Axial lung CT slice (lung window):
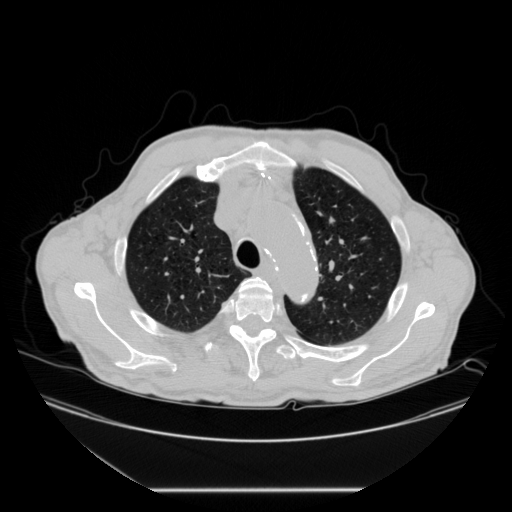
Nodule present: no